Field crop: maize
Growth stage: 2
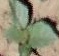
Species: datura